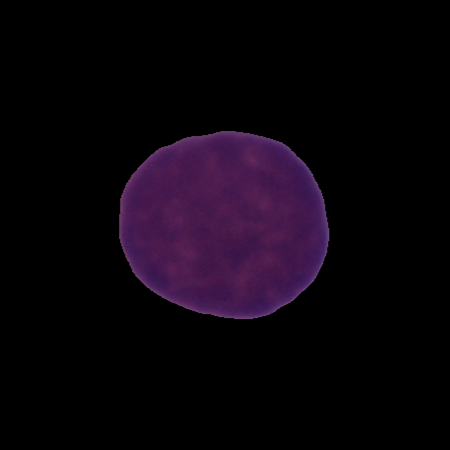
Label: cancer